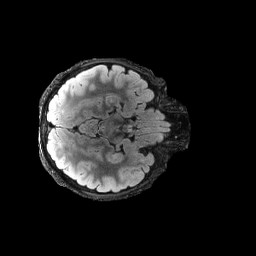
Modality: FLAIR
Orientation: axial
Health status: ill
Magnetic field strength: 3 T